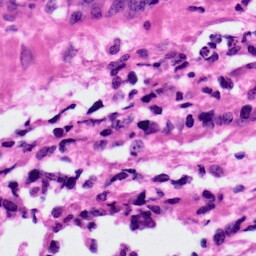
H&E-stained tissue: Ovarian